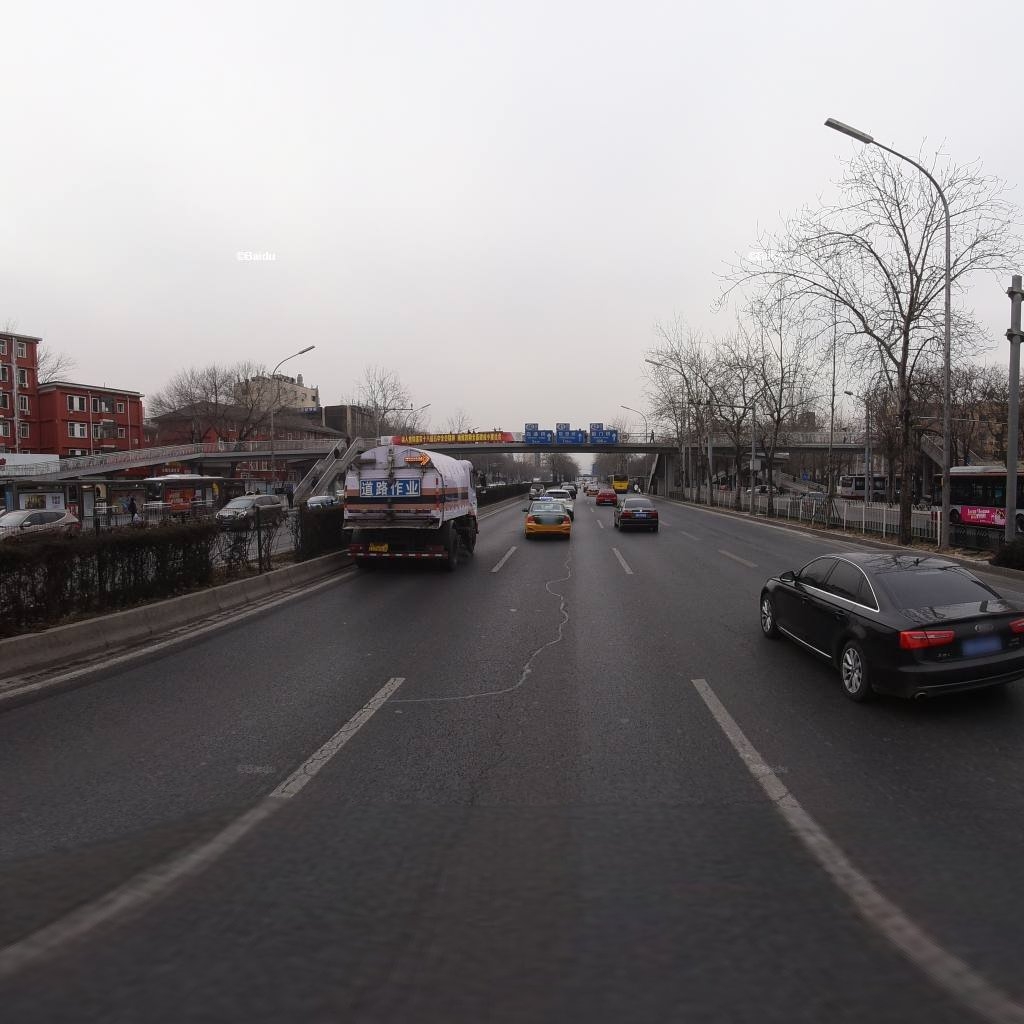
Region: Haidian
Road damage annotations: longitudinal patch, longitudinal crack